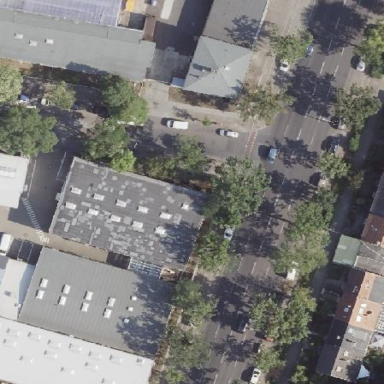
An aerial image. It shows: Commercial building.